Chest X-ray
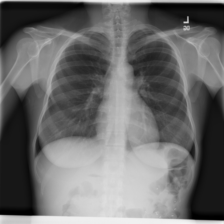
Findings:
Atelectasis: negative
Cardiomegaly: negative
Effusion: negative
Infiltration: negative
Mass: negative
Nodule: negative
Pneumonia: negative
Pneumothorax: negative
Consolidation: negative
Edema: negative
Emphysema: negative
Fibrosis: negative
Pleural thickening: negative
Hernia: negative